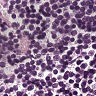
Metastatic tissue present: no